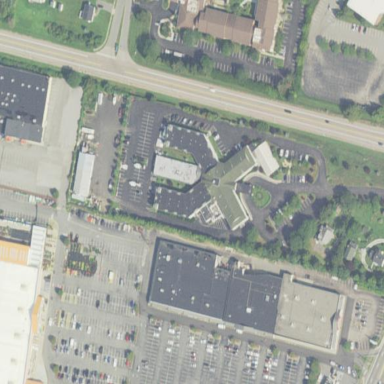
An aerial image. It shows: Hotel with gabled roof.